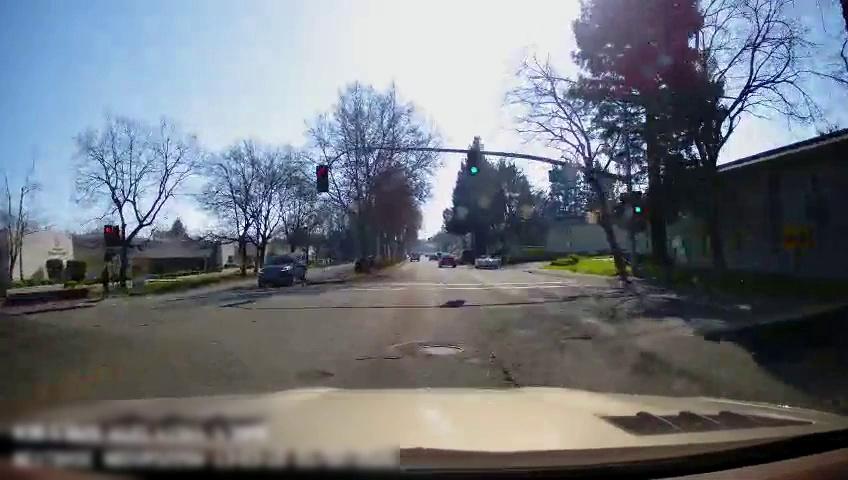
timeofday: Day
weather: Sunny
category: Drivable Space
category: Vehicles | SUV
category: Vehicles | Car
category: Vehicles | Car
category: Vehicles | Truck
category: Traffic | Lights
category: Traffic | Lights
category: Traffic | Lights
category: Traffic | Lights